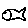
Label: fish